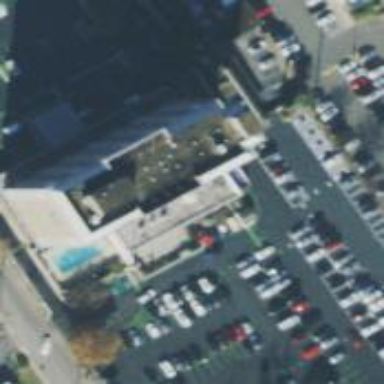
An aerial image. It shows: Hotel building.